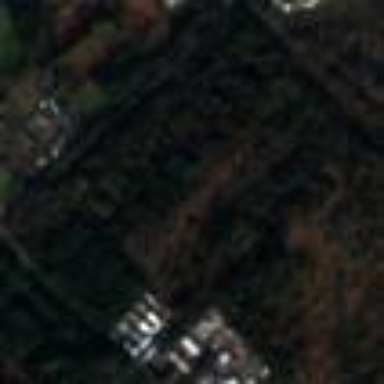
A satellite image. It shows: Fenced industrial depot.